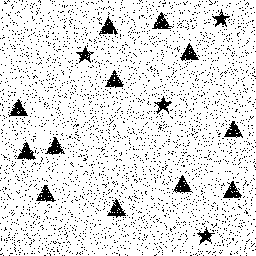
Squares: 0
Triangles: 12
Stars: 4
Total shapes: 16